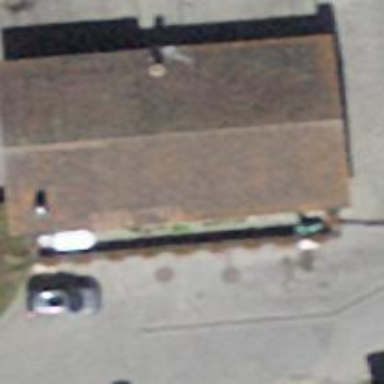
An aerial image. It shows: Fuel station.